Field crop: maize
Growth stage: 2
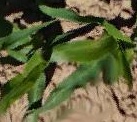
Species: maize